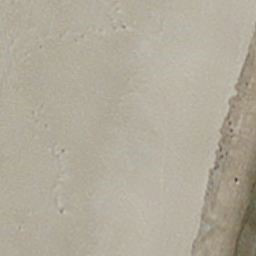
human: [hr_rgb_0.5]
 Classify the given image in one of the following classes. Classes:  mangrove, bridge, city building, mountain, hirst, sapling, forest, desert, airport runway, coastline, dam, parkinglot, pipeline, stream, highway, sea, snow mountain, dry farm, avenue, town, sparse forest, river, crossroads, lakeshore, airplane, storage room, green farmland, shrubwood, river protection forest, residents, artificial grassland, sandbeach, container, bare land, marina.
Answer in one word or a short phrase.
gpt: sandbeach